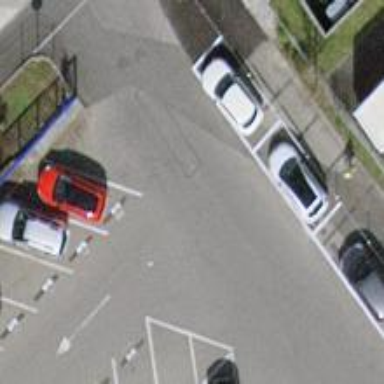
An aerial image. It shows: Parking aisle designated as service road.